Question: I want to have an orange box next to the image, like this:

I know how to add the image and the orange box, but I don't understand how I can get them next to each other. Below you'll find my HTML and CSS.
'''
.wrapper {
width: 1000px;
margin: 0 auto;
}
.content {
height: 1000px;
width: 1000px;
}
.image {
float: left;
}
.box {
float: right;
}
'''
'''
<div class="wrapper">
<div class="contents">
<div>
<p>Actualmente se encuentra en:</p>
<p>
<a href="index.html">Lion</a>
<p>
</div>
<div class="content">
<div class="image">
<img src="http://7art-screensavers.com/screenshots/animals/lying-lion.jpg" alt="Lion">
</div>
<div class="box">
<h2>Leon de Afric</h2>
<p>Lorem ipsum dolor sit amet, consectetur adipisicing elit. Earum, nemo. Consequatur quod rerum reiciendis, laborum, ex, accusamus atque fugiat dicta aperiam commodi adipisci impedit animi. Non impedit, reprehenderit eius dolor.</p>
<p>
<a href="elephant.html">Siguiente "</a>
</p>
</div>
</div>
</div>
</div>
'''
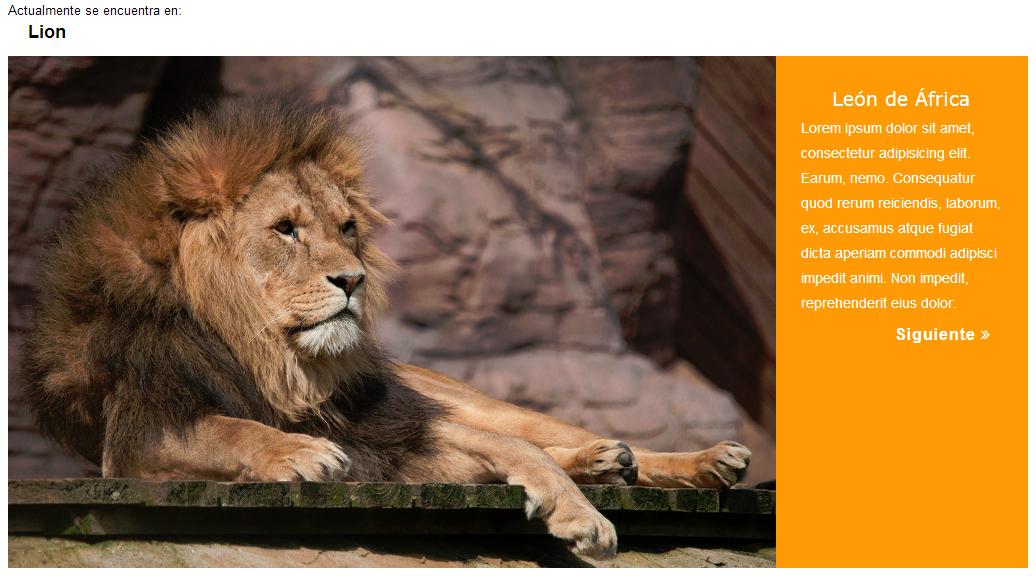
Answer: I used flexbox to align the boxes as desired and removed the floats.
'''
.wrapper{
width:1000px;
margin:0 auto;
}
.content{
height:1000px;
width:1000px;
display: flex;
justify-content: flex-start;
}
'''
'''
<div class="wrapper">
<div class="contents">
<div>
<p>Actualmente se encuentra en:</p>
<p>
<a href="index.html">Lion</a>
<p>
</div>
<div class="content">
<div class="image">
<img src="http://placehold.it/200" alt="Lion">
</div>
<div class="box">
<h2>Leon de Afric</h2>
<p>Lorem ipsum dolor sit amet, consectetur adipisicing elit. Earum, nemo. Consequatur quod rerum reiciendis, laborum, ex, accusamus atque fugiat dicta aperiam commodi adipisci impedit animi. Non impedit, reprehenderit eius dolor.</p>
<p>
<a href="elephant.html">Siguiente "</a>
</p>
</div>
</div>
</div>
</div>
'''